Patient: sex M, age 64
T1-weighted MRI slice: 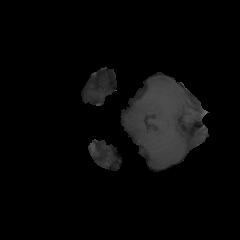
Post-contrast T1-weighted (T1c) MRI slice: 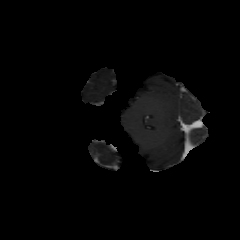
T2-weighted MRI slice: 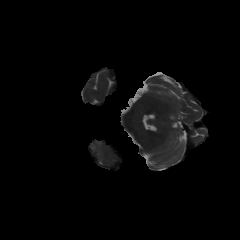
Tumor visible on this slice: yes
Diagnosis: Glioblastoma, IDH-wildtype
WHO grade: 4